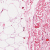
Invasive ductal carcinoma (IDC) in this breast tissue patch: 0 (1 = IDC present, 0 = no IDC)